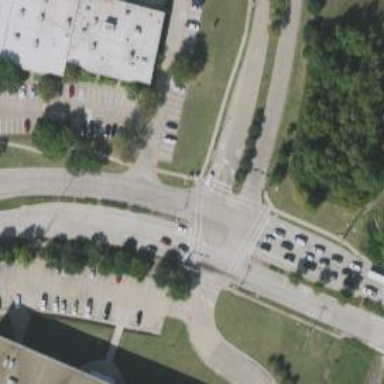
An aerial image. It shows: Secondary road with separate sidewalk.